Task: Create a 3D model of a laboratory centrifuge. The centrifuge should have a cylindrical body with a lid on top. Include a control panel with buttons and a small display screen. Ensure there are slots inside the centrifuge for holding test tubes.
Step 72:
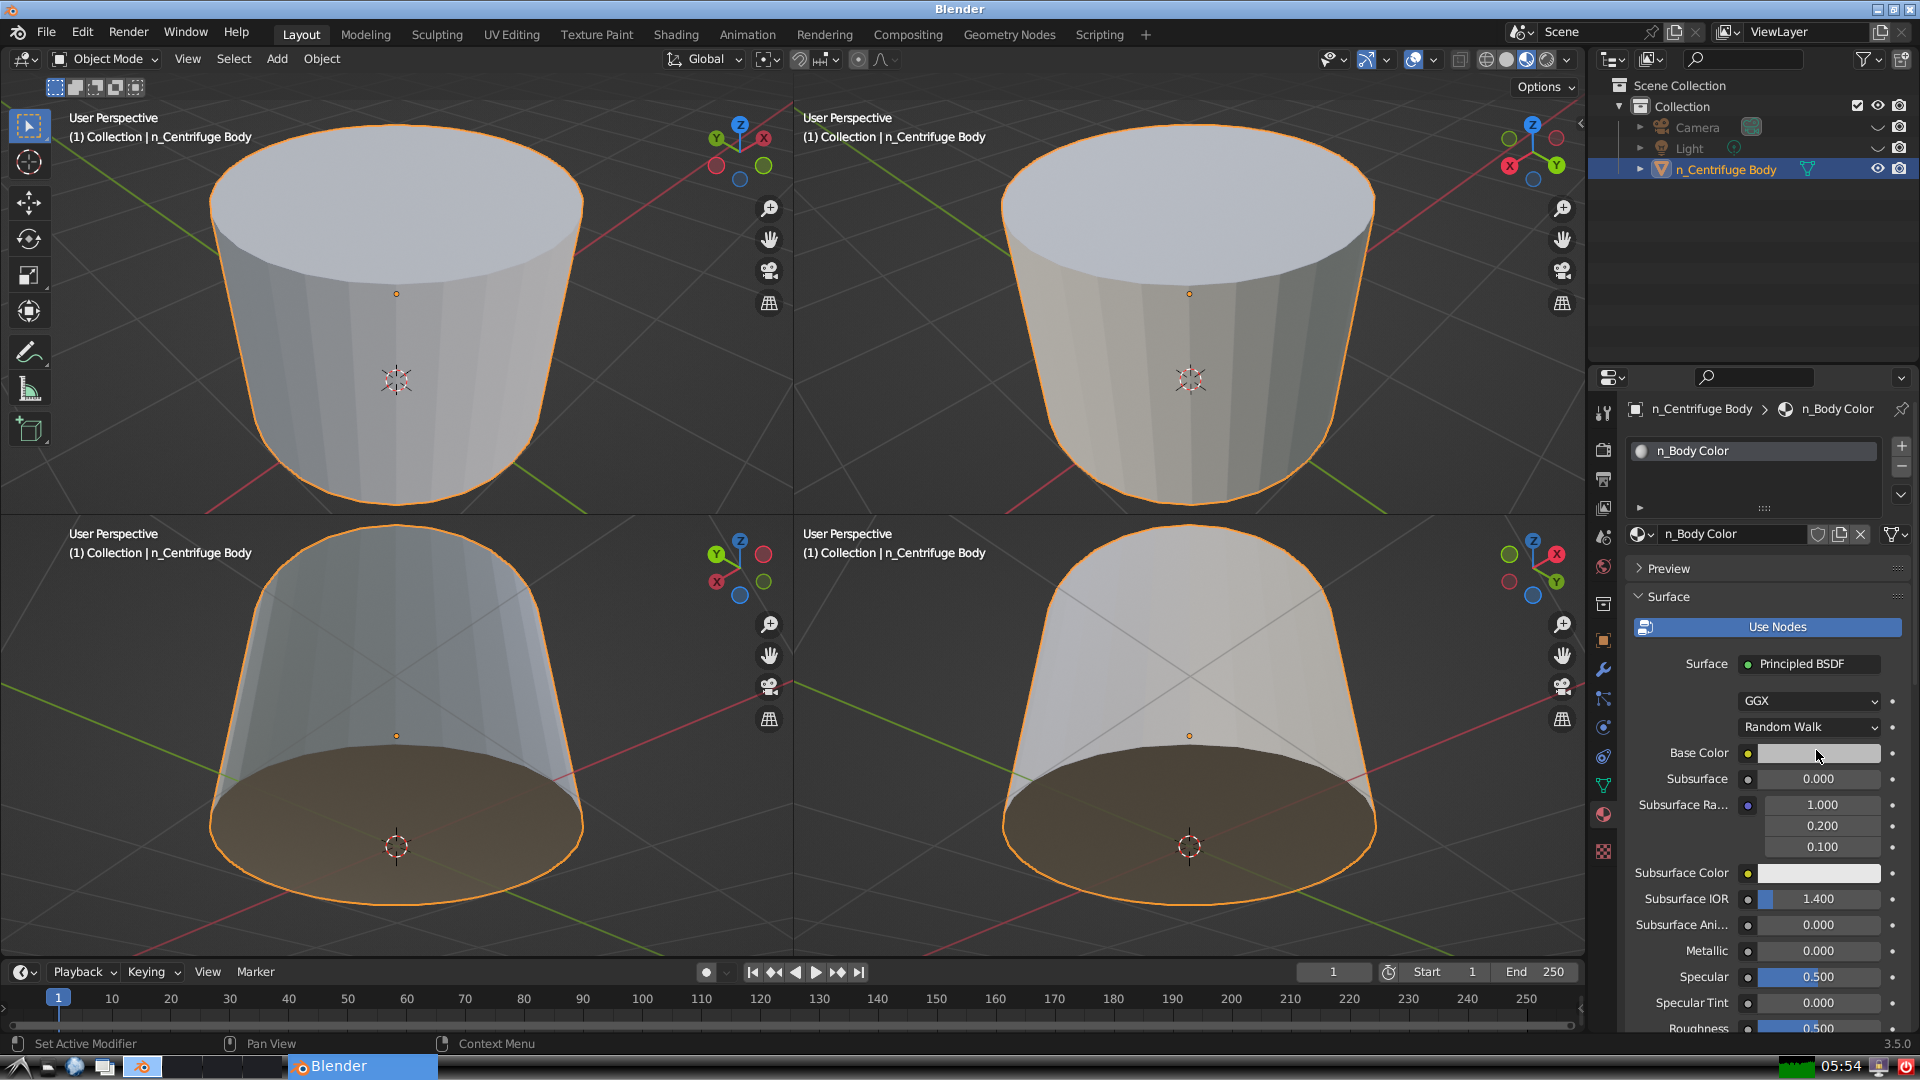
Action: {"mouse_move": [278, 58]}